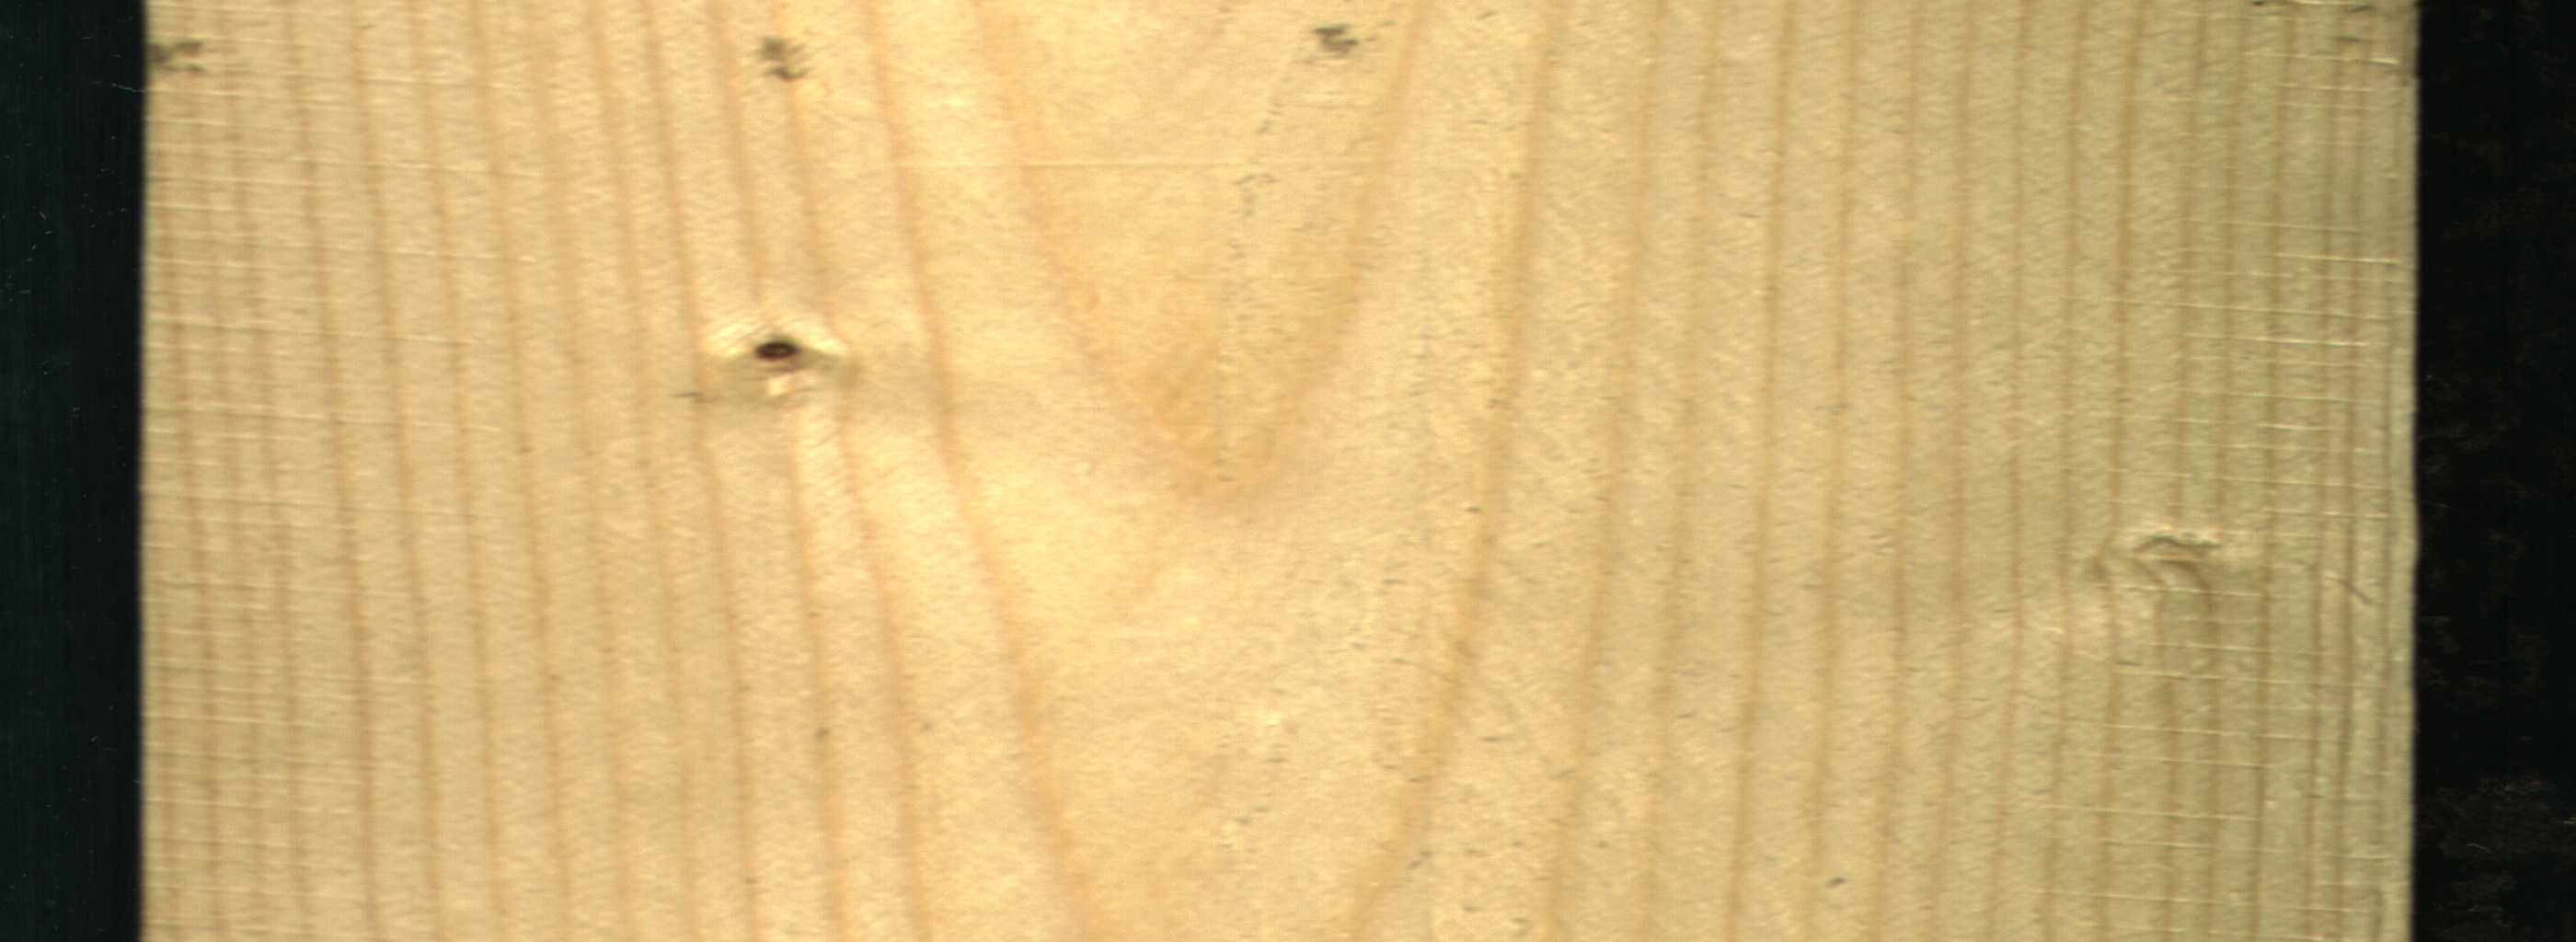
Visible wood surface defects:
Dead_Knot